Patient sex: F
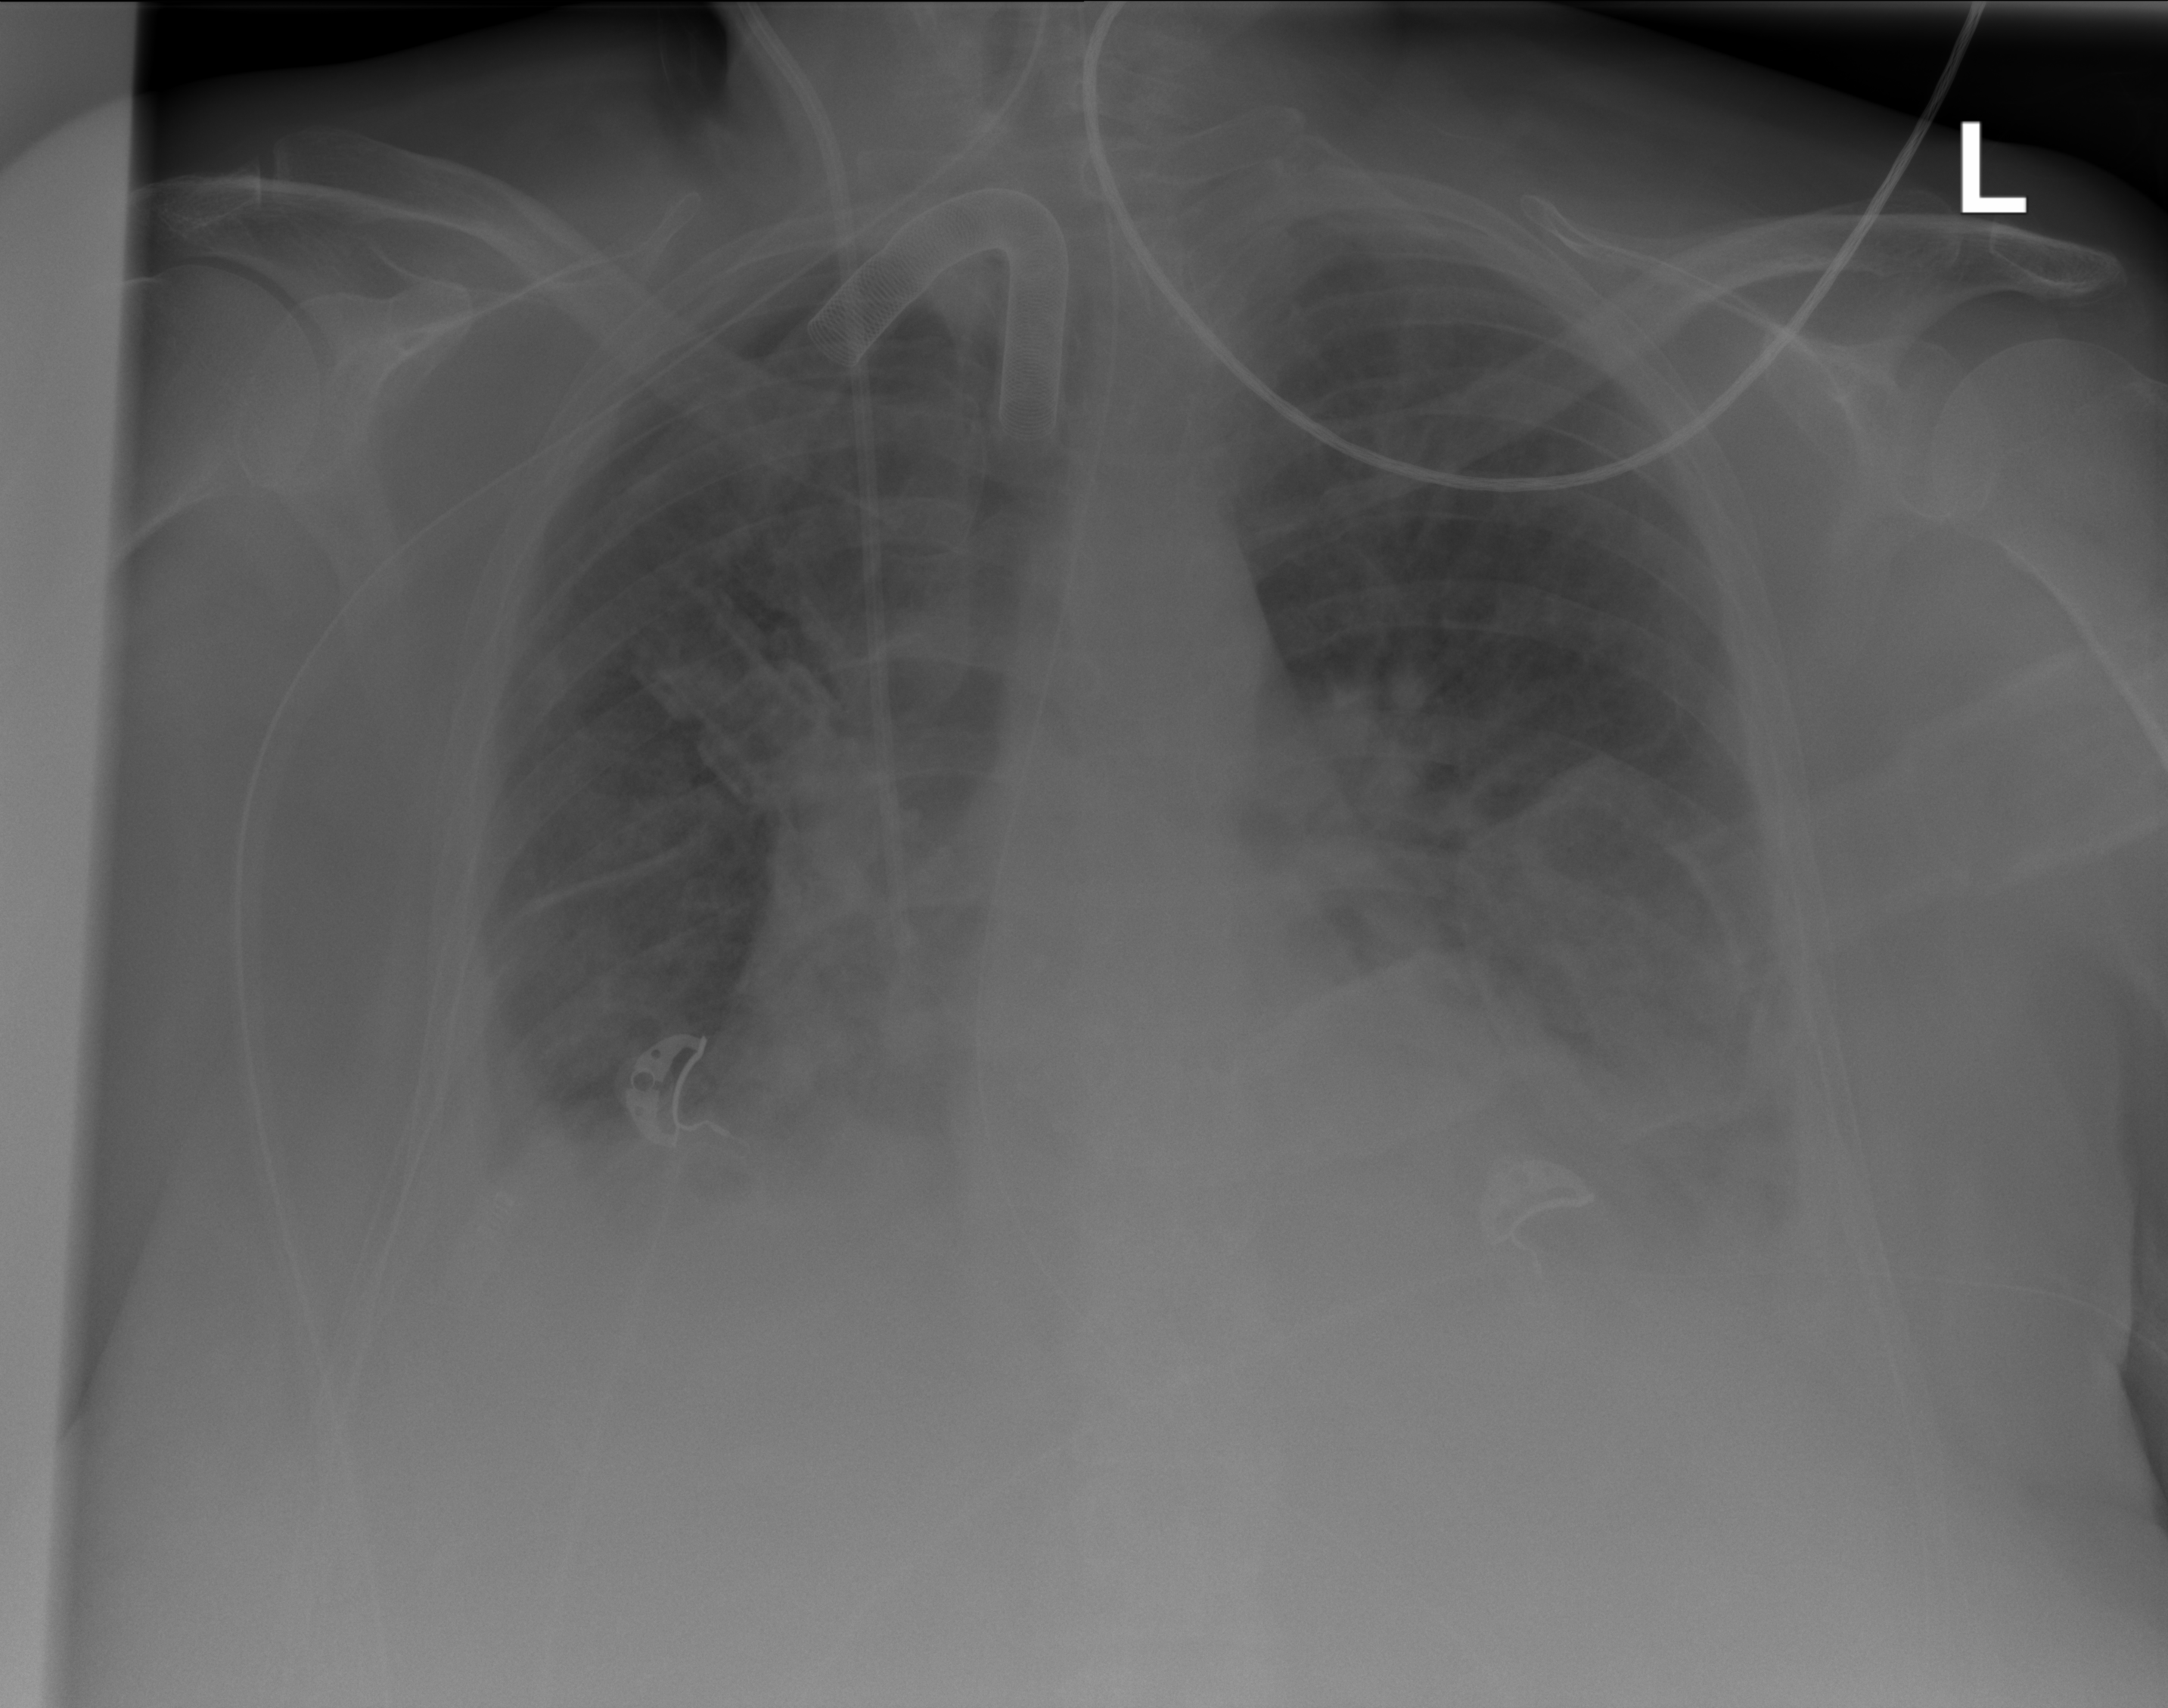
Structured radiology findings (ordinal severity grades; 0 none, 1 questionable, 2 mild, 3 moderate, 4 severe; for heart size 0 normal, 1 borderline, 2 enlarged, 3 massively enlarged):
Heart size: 2
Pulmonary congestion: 3
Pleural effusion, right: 3
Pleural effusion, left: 3
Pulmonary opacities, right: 1
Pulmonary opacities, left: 1
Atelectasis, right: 2
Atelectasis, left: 2